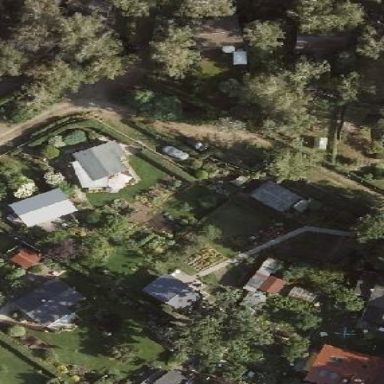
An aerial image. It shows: Plot within allotments.